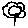
Label: flower